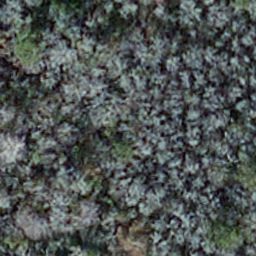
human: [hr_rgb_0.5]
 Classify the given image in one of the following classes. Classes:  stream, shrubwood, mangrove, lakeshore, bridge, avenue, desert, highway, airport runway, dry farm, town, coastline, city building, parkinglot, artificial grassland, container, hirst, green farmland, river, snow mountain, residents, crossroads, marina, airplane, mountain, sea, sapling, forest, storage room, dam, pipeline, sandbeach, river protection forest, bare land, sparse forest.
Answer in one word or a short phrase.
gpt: sapling